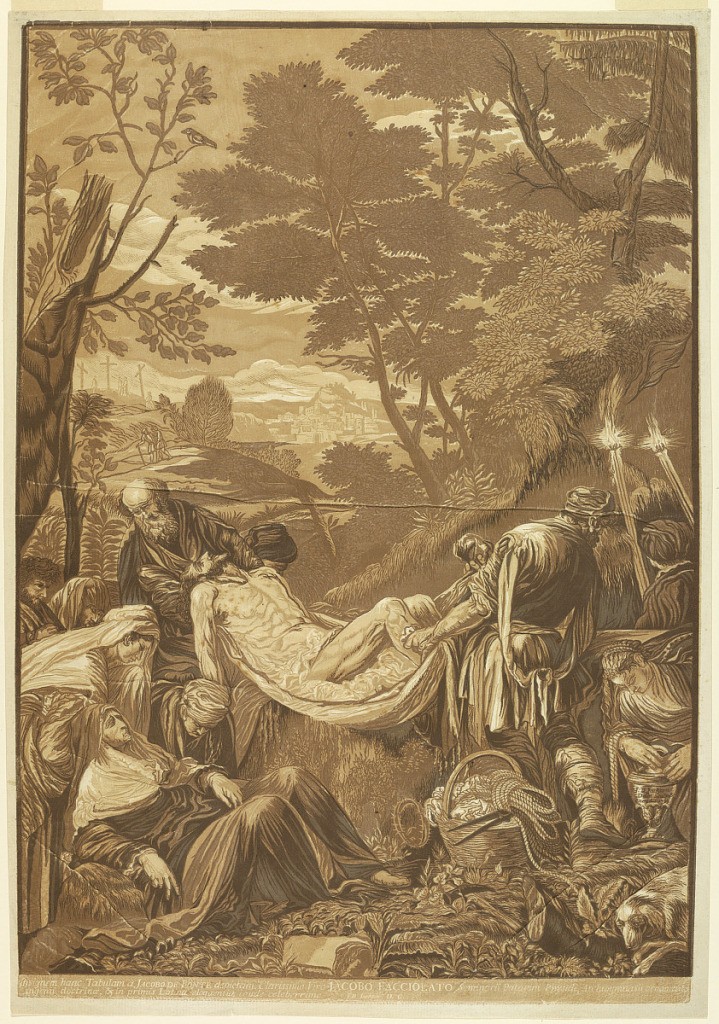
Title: The Entombment, after Jacopo Bassano
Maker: John Baptist Jackson, British, ca. 1701 - ca. 1780
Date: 1739
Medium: Chiaroscuro woodcut from four blocks, in buff, light reddish tan, gray, dark brown inks
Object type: Print
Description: The body of Christ, center, is carried toward the tomb in the hillside, right. His Mother, who has fainted, is seen in foreground, left. A woman, right, holds a jar bearing the inscription: "J.B. Jackson/Delin Sculp and / excudit 1739." Inscription in margin below: "Insignam hanc Tabulam Jacobo de Ponte depictam..."